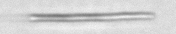
Label: fiber